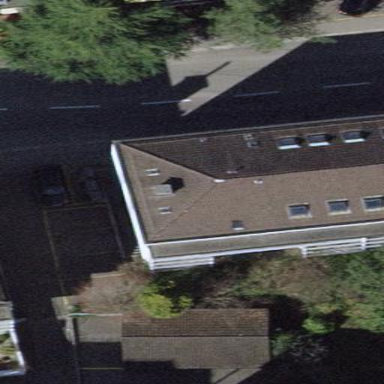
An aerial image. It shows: Building with hipped roof shape.